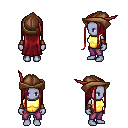
a pixel art fantasy rpg character, female body template, dark elf, purple skin, gold chest armor, magenta pants, brunette extra-long hairstyle, leather cap, leather bracers, four views (front, back, left, right), 2x2 character sprite sheet, small pixel art, hard edges, no anti-aliasing